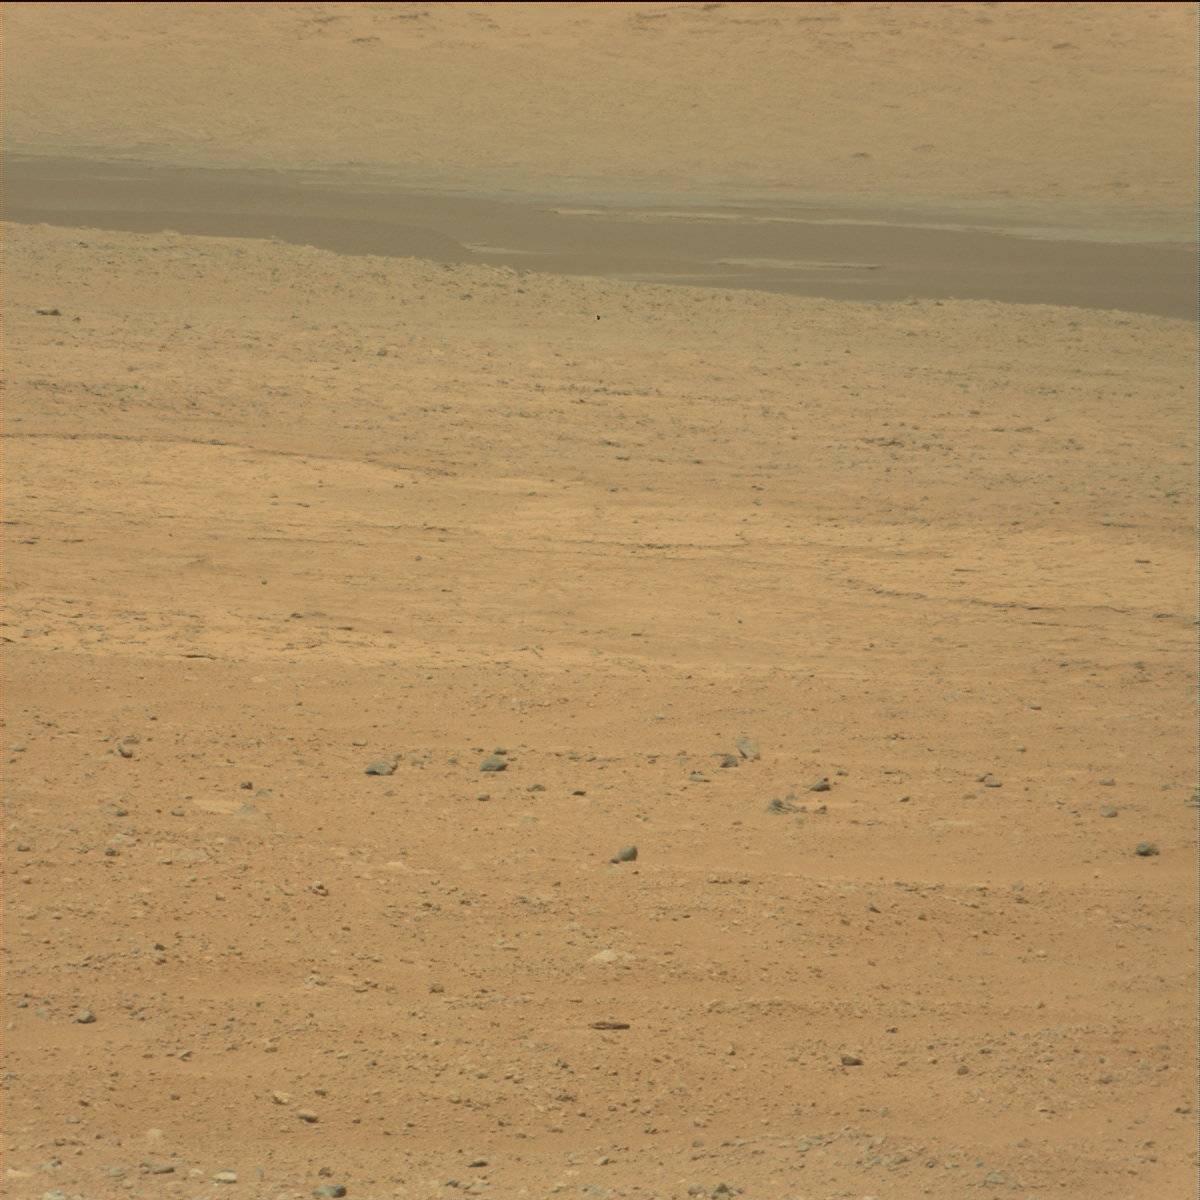
Terrain classes present: Bedrock, Ridge, Rock, Sand / Soil